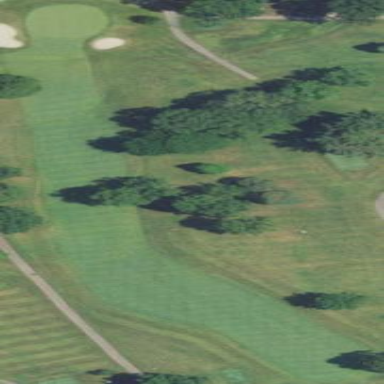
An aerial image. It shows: Golf fairway in the image.